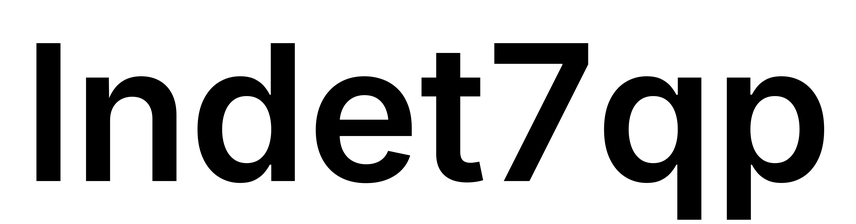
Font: Inter_SemiBold